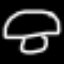
Label: mushroom